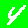
Digit: 4